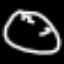
Label: clock